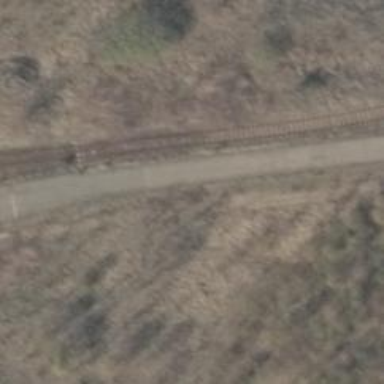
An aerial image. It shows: Railway switch.